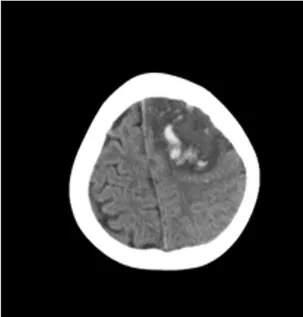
Brain computed tomography (CT) of the patient after oral low-dose MTX. Multiple hematomas were shown involving the left frontal.
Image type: radiology (ct)